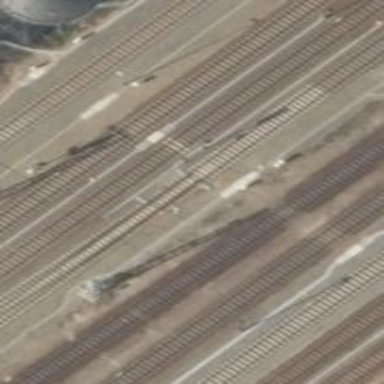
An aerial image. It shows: Railway switch.